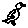
Label: bird